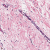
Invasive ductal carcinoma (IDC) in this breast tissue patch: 0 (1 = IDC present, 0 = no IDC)